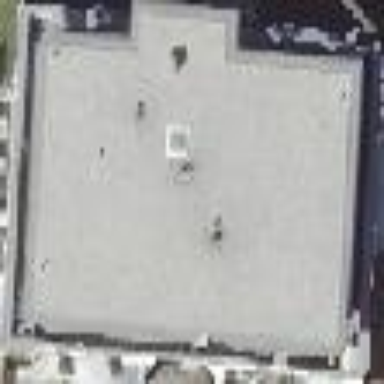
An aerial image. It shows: Residential building with apartments. The building has flat roof.